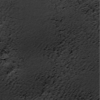
Label: not_dusty